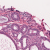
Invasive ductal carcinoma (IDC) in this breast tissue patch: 0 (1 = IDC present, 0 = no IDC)